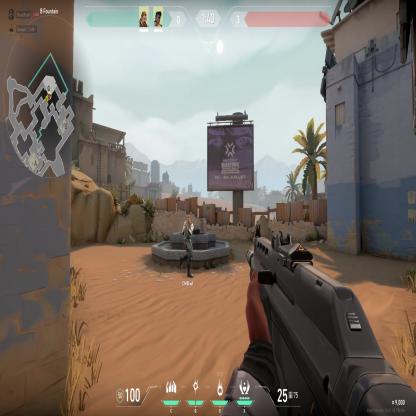
Label: teammate